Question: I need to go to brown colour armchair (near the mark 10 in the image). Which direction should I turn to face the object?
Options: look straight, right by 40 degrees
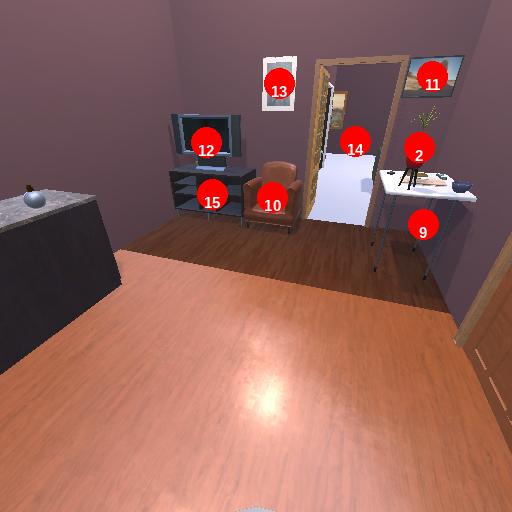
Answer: look straight